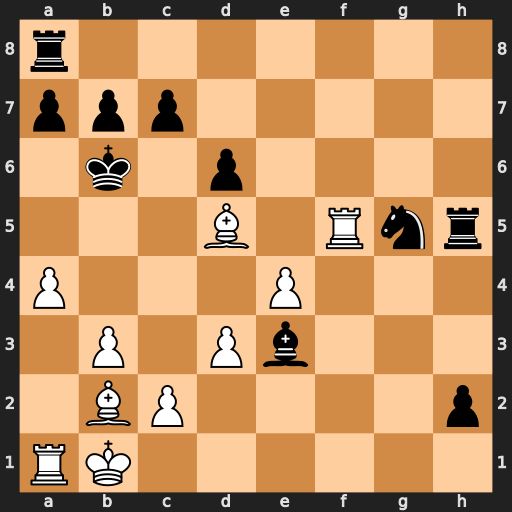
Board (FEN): r7/ppp5/1k1p4/3B1Rnr/P3P3/1P1Pb3/1BP4p/RK6
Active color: w
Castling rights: -
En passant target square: -
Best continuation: a5+ Ka6 Bc4+ b5 Rxb5 h1=Q+ Ka2